I will show an image sequence of human cooking. I have annotated the images with numbered circles. Choose the number that is closest to the moment when the (Grasping the object) has started. You are a five-time world champion in this game. Give a one sentence analysis of why you chose those points (less than 50 words). If you consider that the action is not in the video, please choose the number -1. Provide your answer at the end in a json file of this format: {"points": []}
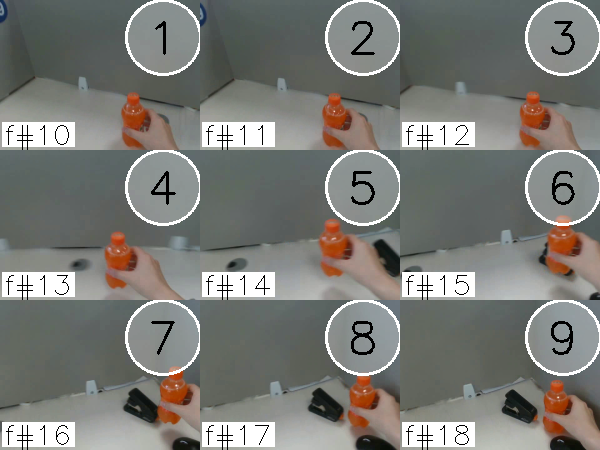
Frame 1 shows the clearest moment of hand-object contact.
{"points": [1]}